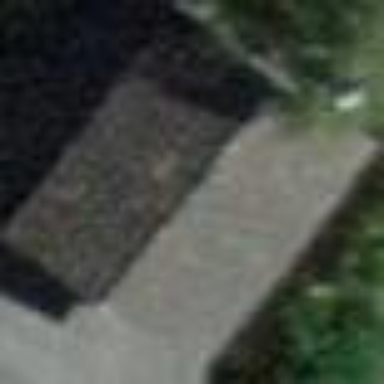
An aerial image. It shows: Garage building.